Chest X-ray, PA view. Patient: 67 years old, sex F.
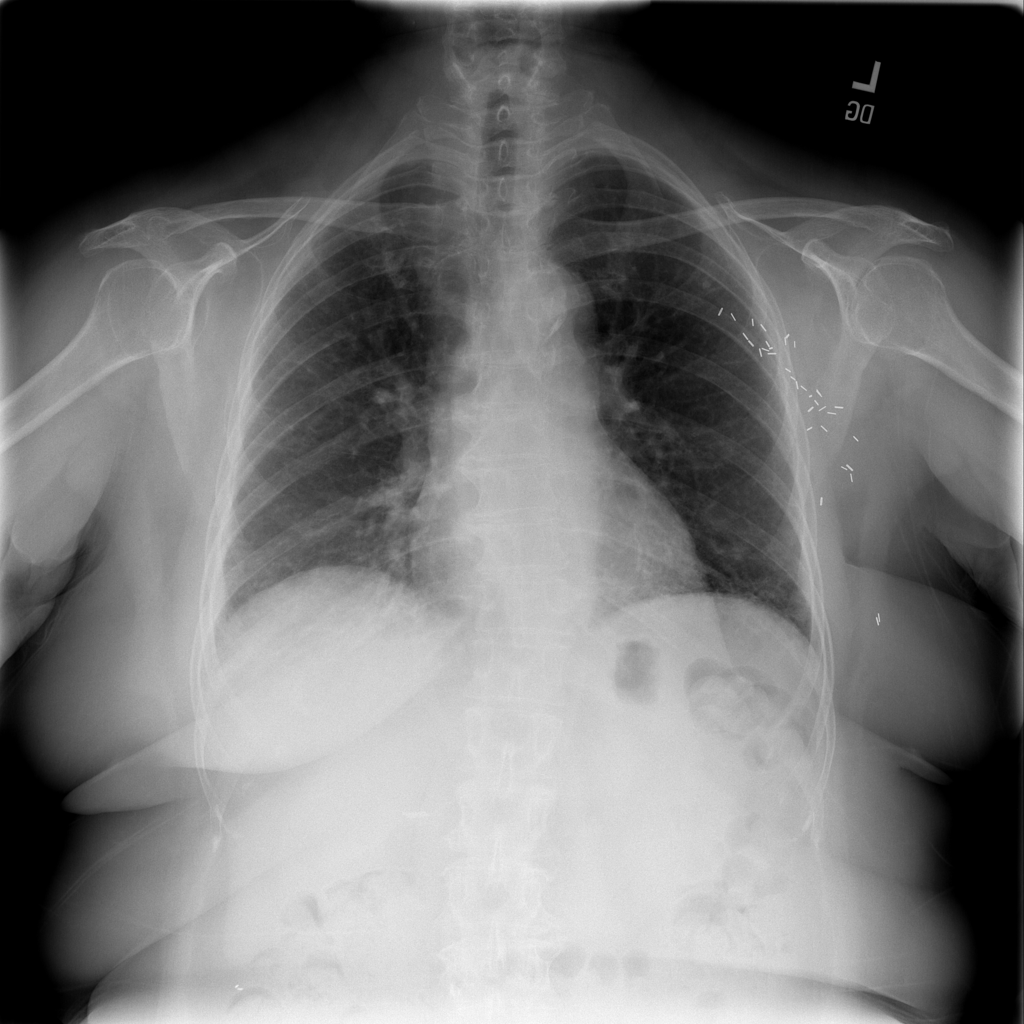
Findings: No Finding